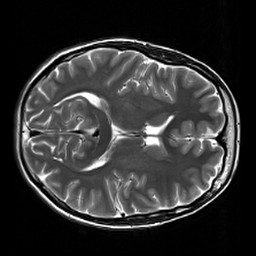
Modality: T2w
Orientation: axial
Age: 27
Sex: female
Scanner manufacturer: siemens
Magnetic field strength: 3 T
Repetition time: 7 s
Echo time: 0.09 s